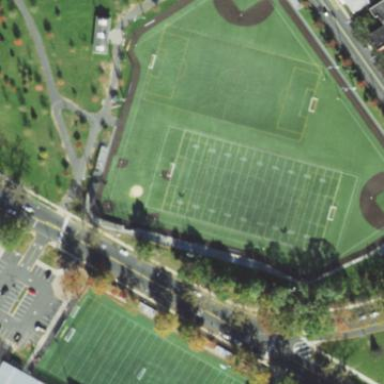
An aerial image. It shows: Grass pitch used for American football and soccer recreational activities.